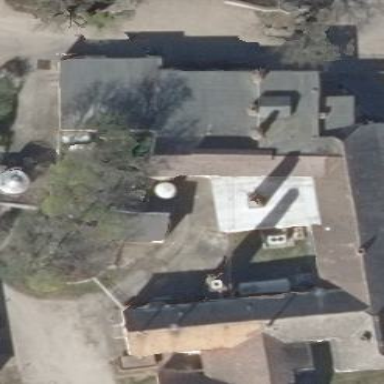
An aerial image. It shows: Brewery building.